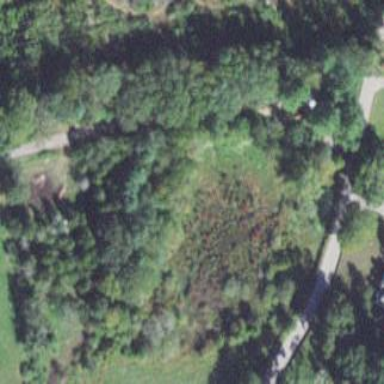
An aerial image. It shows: Mixed woodland area with various types of leaves.